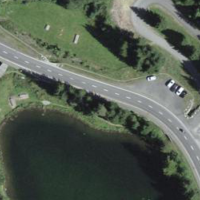
EUNIS habitat code: 23
Species observed at this site:
Chrysolina coerulans
Tussilago farfara
Petasites albus
Nymphalis antiopa
Filipendula ulmaria